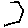
Label: hexagon